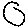
Label: circle